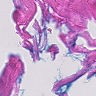
Metastatic tissue present: no